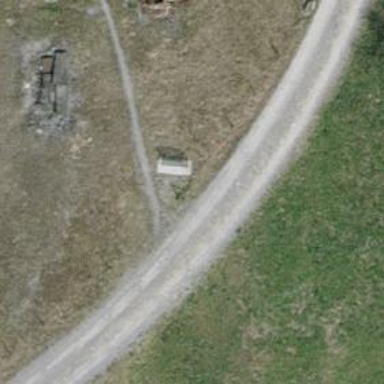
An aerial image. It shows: Compacted track with grade2 level.